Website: home-depot
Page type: account-selection
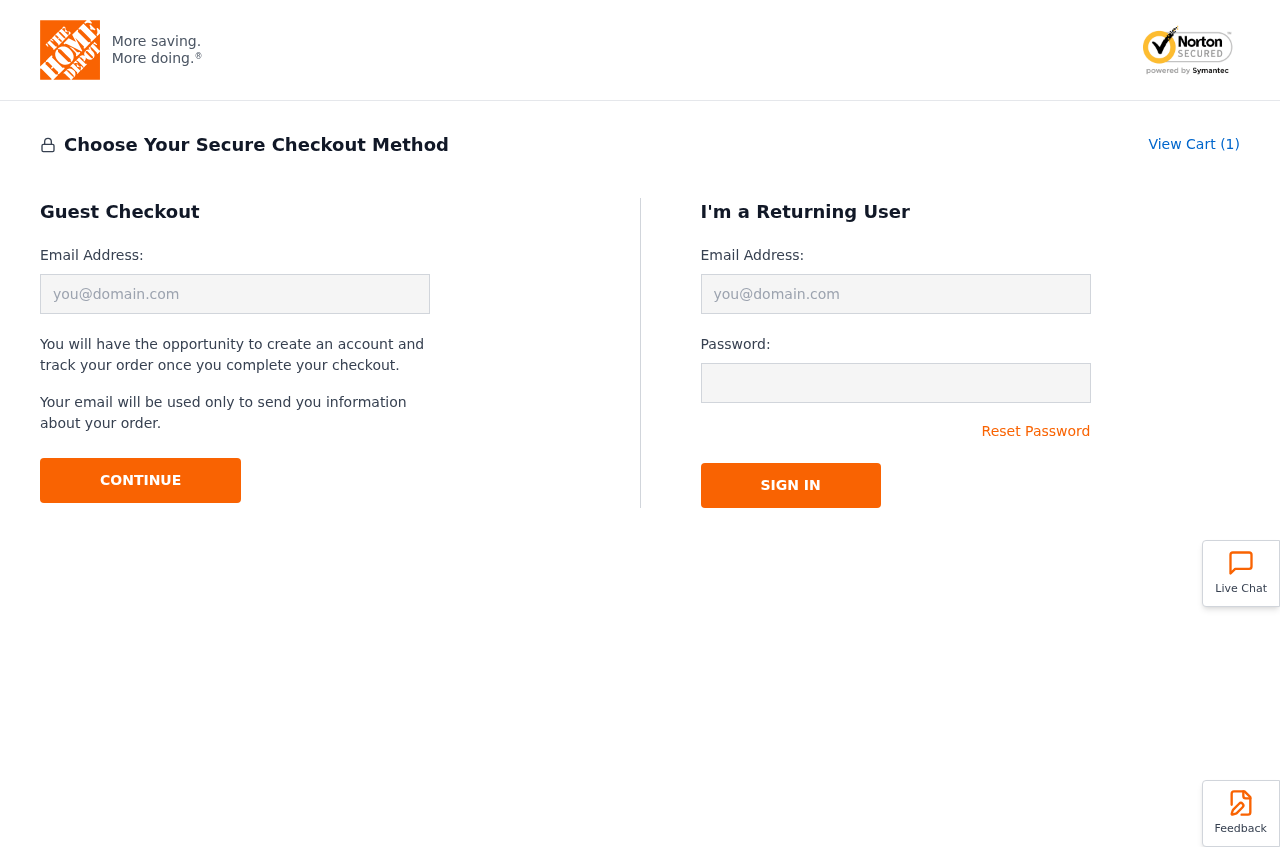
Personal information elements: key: PII_EMAIL
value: khampton@hotmail.com
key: PII_LOGIN_USERNAME
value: kristin.hampton
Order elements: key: ORDER_NUM_ITEMS
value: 1